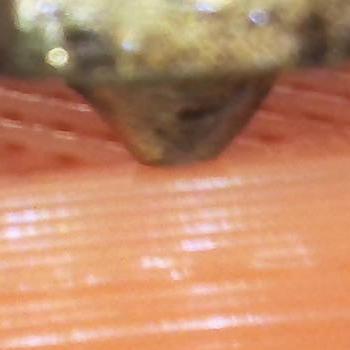
Flow rate: 100%